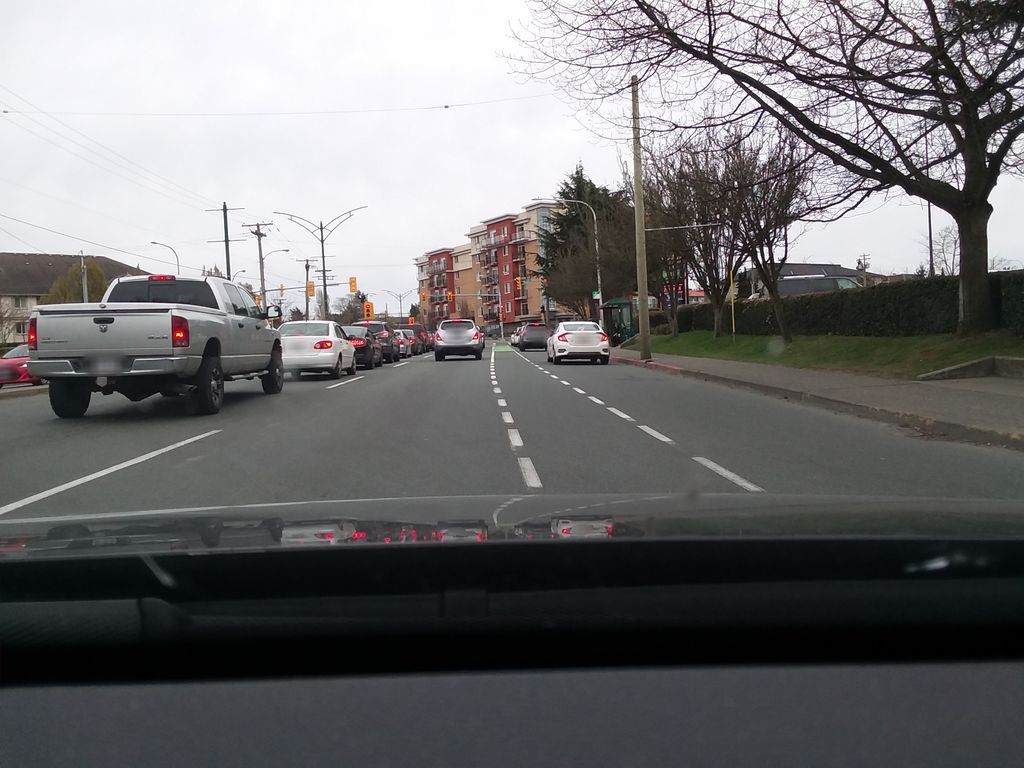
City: victoria